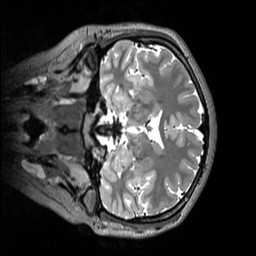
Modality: T2w
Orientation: coronal
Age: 18
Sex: female
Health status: healthy
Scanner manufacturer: siemens
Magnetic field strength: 3 T
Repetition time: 3.2 s
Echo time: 0.412 s